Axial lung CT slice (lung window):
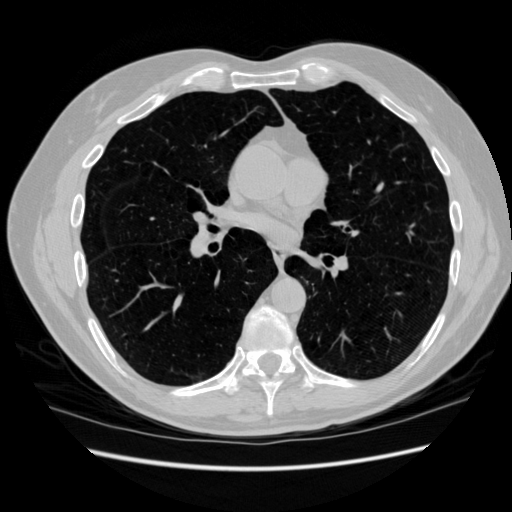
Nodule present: no